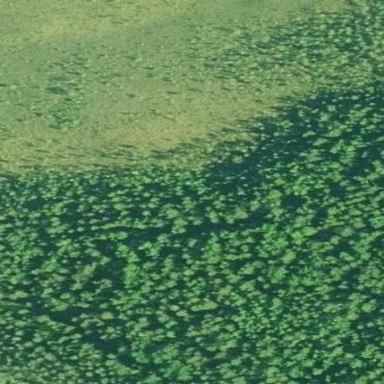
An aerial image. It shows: Bog wetland.